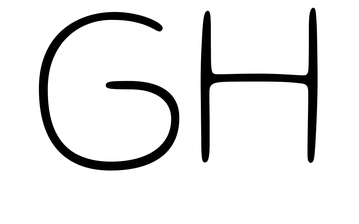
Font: Gluten_Thin